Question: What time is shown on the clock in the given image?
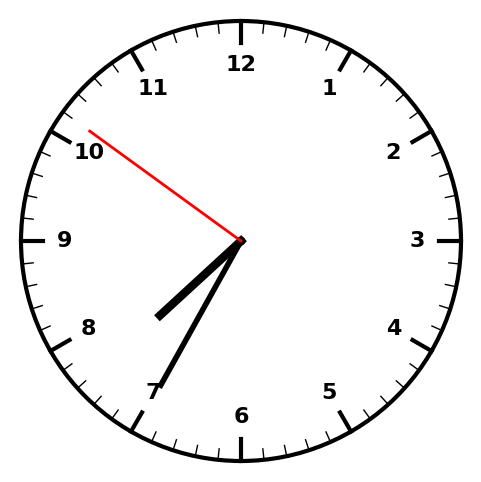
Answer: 07:34:51